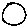
Label: circle